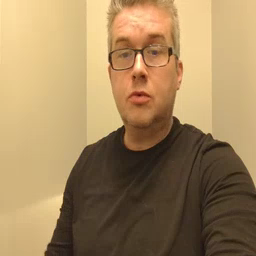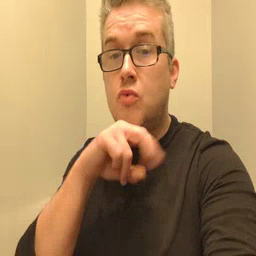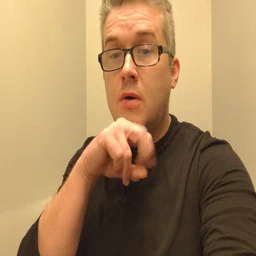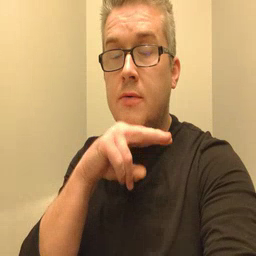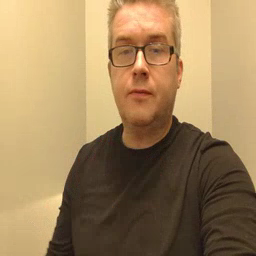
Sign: frog